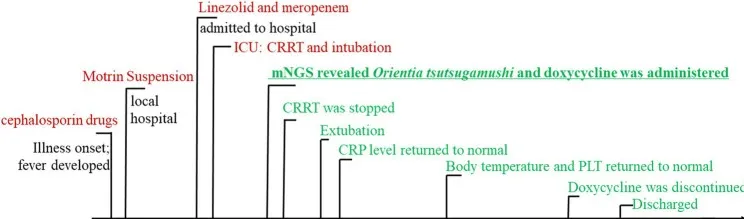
Case 2. With scrub typhus-associated HLH. Major events during the course of the patient's illness are described in the line by a different color. Black means deterioration of the disease, red signifies ineffective drug treatment, underlining denotes the turning point, and green represents recovery.
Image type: chart (chart)